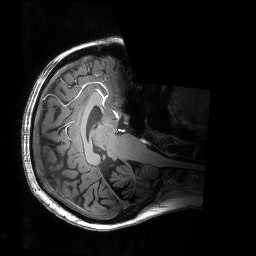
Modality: T1w
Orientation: axial